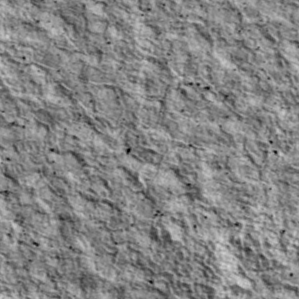
Label: non_frost